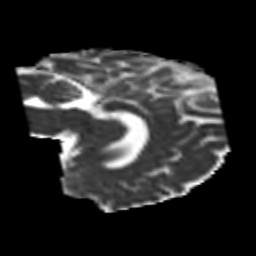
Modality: MD
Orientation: sagittal
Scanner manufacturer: siemens
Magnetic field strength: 3 T
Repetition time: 6.8 s
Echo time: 0.093 s